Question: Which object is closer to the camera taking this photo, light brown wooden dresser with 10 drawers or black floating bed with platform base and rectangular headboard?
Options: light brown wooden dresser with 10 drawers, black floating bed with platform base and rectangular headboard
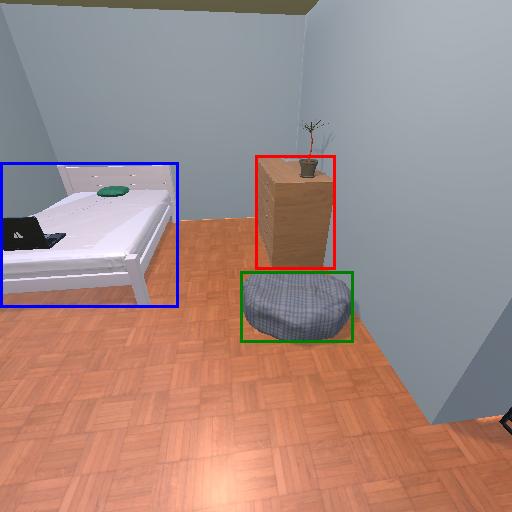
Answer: light brown wooden dresser with 10 drawers